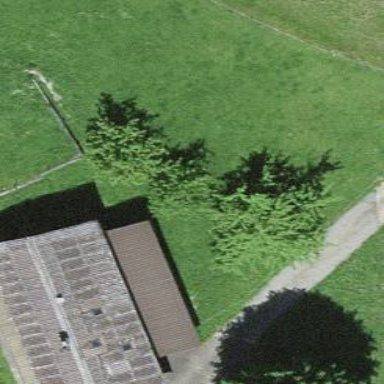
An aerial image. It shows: Farm building.